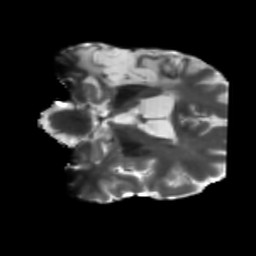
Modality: T2w
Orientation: coronal
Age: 47
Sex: male
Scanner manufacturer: siemens
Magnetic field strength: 3 T
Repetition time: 5.25 s
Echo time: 0.08 s